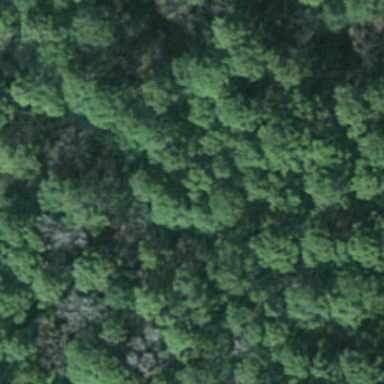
This is a dense forest with emerald green plants .